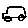
Label: car